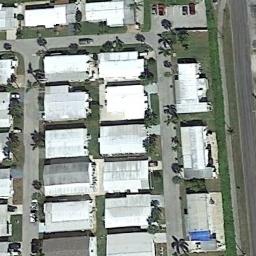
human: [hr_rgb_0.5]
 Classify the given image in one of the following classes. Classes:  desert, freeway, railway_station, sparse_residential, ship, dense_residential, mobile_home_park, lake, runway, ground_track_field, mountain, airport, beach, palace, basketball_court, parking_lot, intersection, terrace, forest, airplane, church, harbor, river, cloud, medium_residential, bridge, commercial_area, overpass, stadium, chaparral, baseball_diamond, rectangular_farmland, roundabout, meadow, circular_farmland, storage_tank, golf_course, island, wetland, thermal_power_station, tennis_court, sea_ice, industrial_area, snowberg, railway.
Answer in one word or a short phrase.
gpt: mobile_home_park